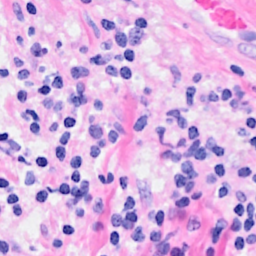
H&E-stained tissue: Breast